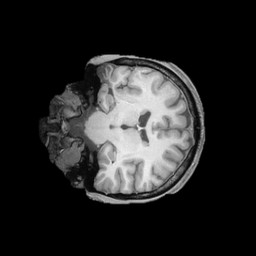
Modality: T1w
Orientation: coronal
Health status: ill
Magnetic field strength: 3 T